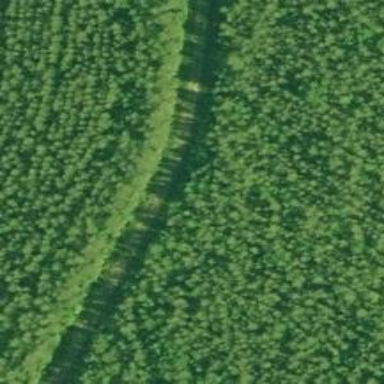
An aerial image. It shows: Well-maintained track road of grade 1.